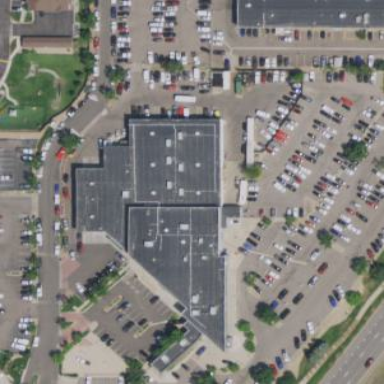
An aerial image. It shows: Commercial building housing car shop.